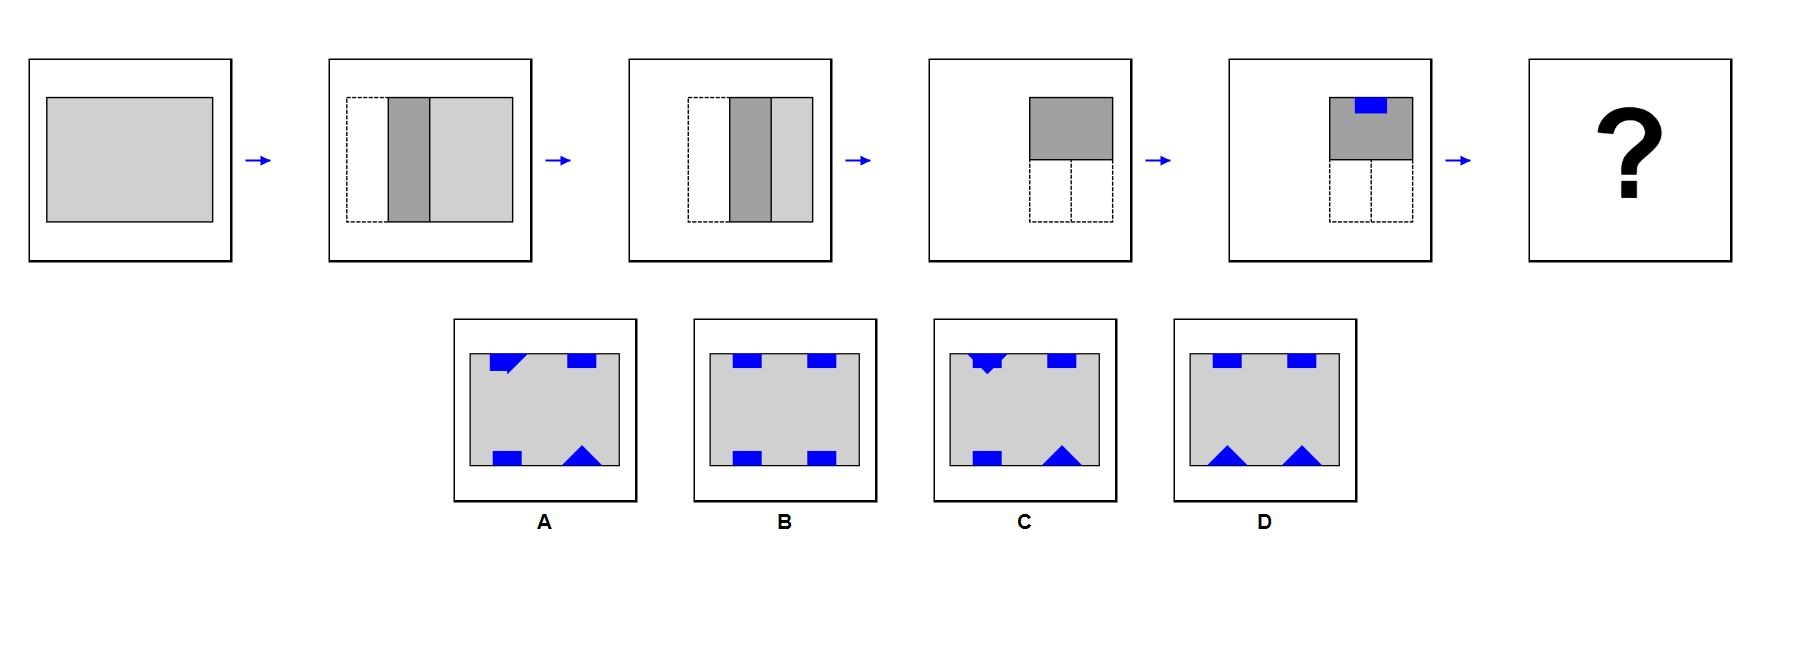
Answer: B